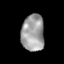
Tissue: skin
Cell type: Others
Senescence score: 0.7135
Nuclear area (px): 816
Mean DAPI intensity: 159.803